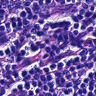
Metastatic tissue present: no